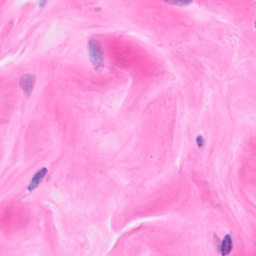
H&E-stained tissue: Breast